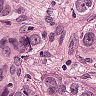
Metastatic tissue present: yes